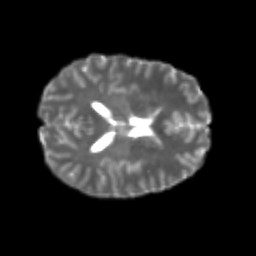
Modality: T2w
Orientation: axial
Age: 26
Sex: female
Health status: healthy
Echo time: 0.074 s